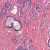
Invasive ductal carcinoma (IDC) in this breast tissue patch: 0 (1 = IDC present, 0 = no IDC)